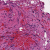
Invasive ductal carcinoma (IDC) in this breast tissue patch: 0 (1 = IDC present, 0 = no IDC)